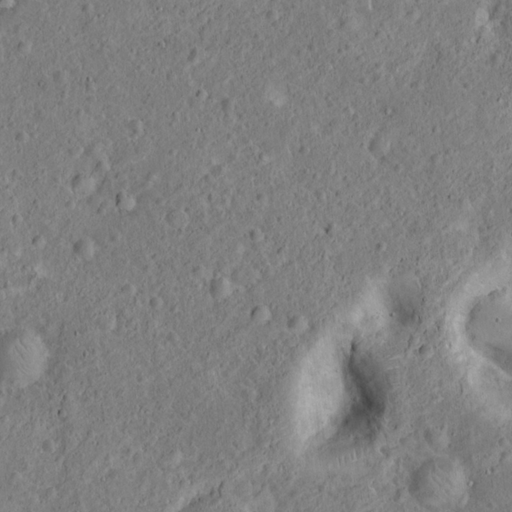
Classes present: Background, Cone